Question: I am developing an application in Scala Play 2.5.4. I want to test my database interactions, and am attempting to do so by the method recommended in <URL>.
The trouble is, I am unable to import the object play.api.db.Databases. I suspect that I may need to add something to my build.sbt file, but since this is part of the Play API, I'm not so sure that this is the case.
There are some things available, but not what is shown in the API doc

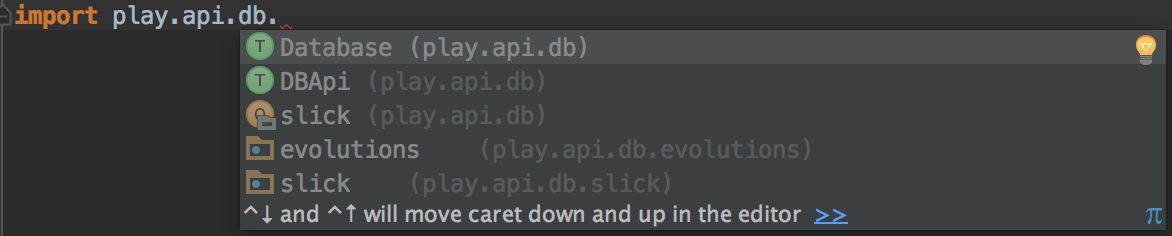
Answer: Yes, you need to add in your 'build.sbt' file this:
'''
libraryDependencies += jdbc
'''
After that, reload activator and update your dependencies ('activator update/sbt update').
Note that after this you will need also to add the jdbc driver of the database you intend to use. See more info in <URL>
### Edit
As stated in the comments, this may cause problems with Slick.
Unfortunately the classes you need to use are provided by that module, so if this causes you problems, you can try two things:
- 'Databases'<URL>- Try to disable the DBModule. I'm not quite sure about the syntax, so try each one of those:'''
play.modules.enabled -= "play.api.db.DBModule"
play.modules.disabled += "play.api.db.DBModule"
'''